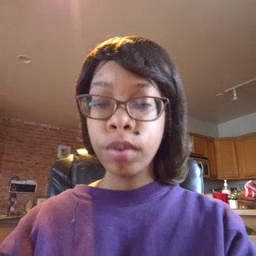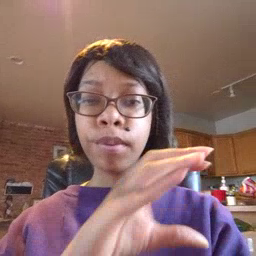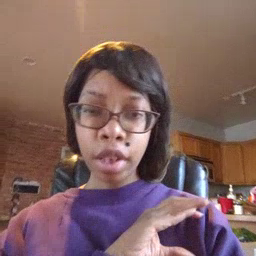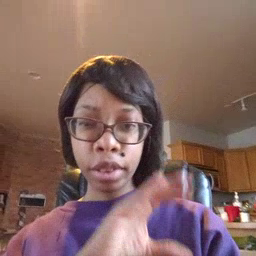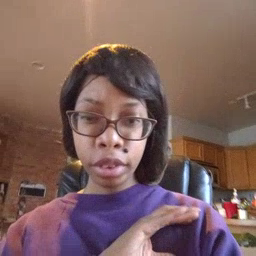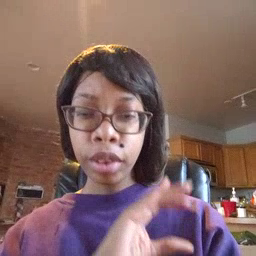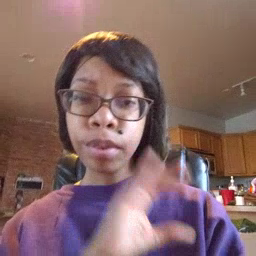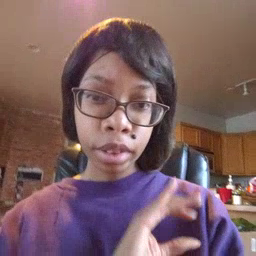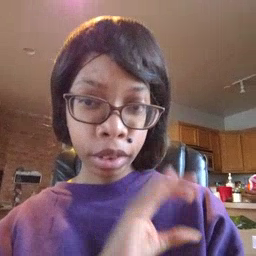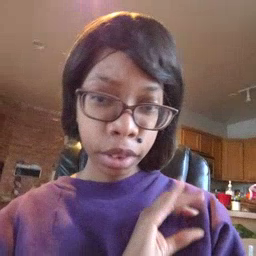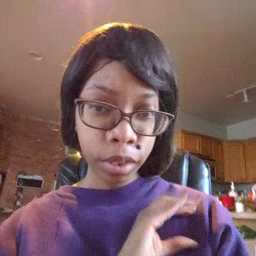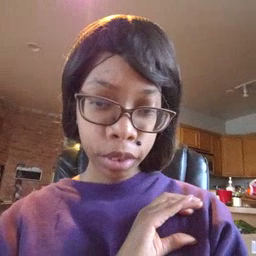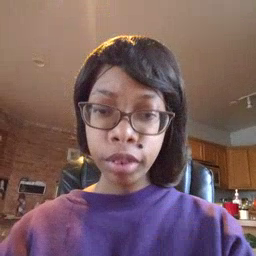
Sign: police